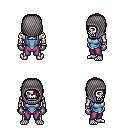
a pixel art fantasy rpg character, male body template, skeleton, blue vest, magenta pants, pink bangs hairstyle, chain hood, metal gloves, four views (front, back, left, right), 2x2 character sprite sheet, small pixel art, hard edges, no anti-aliasing